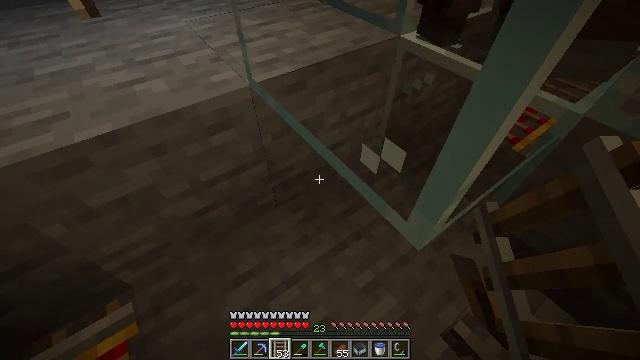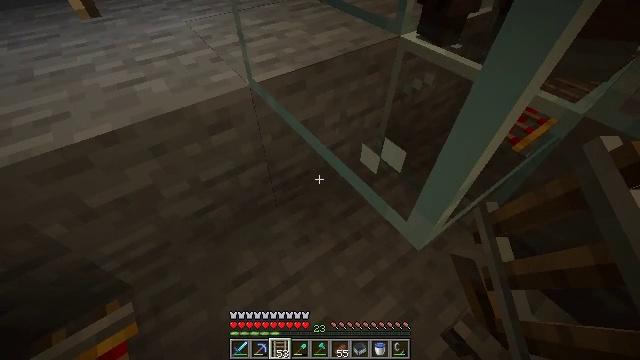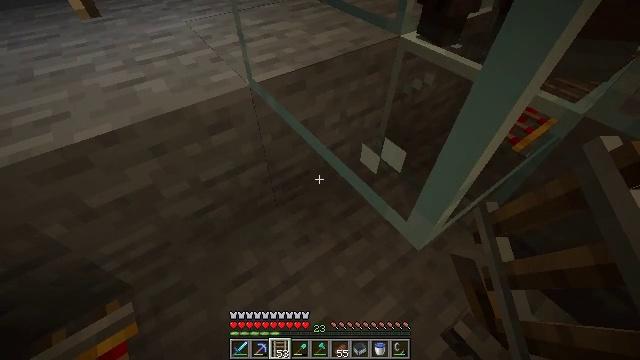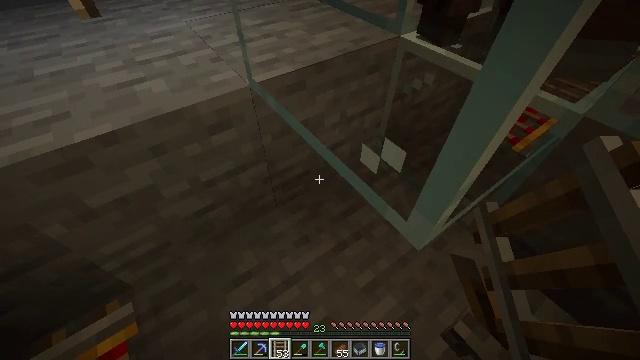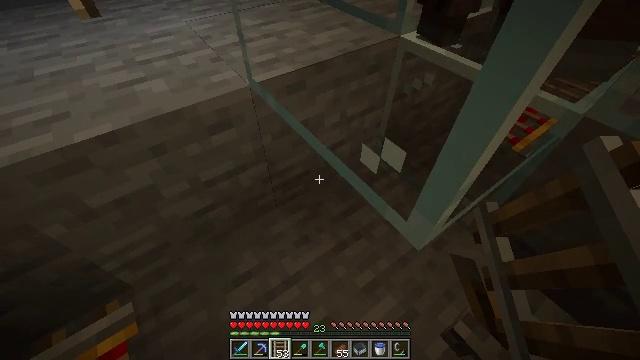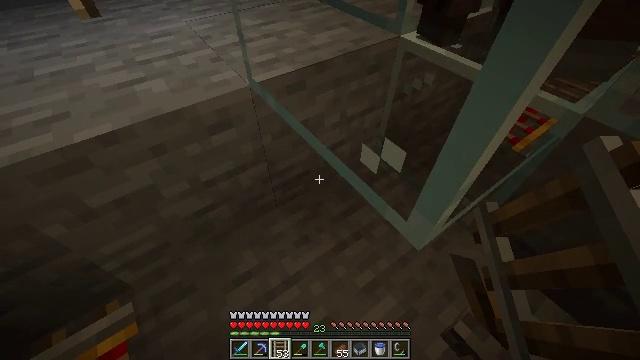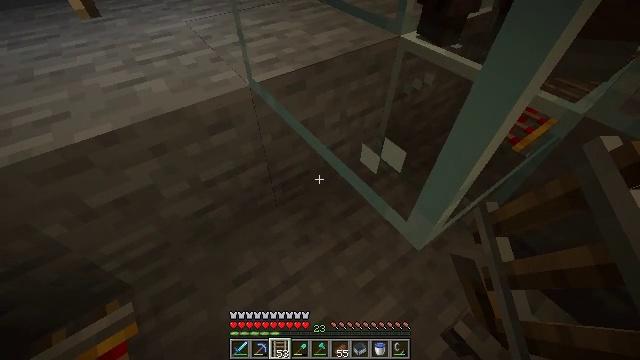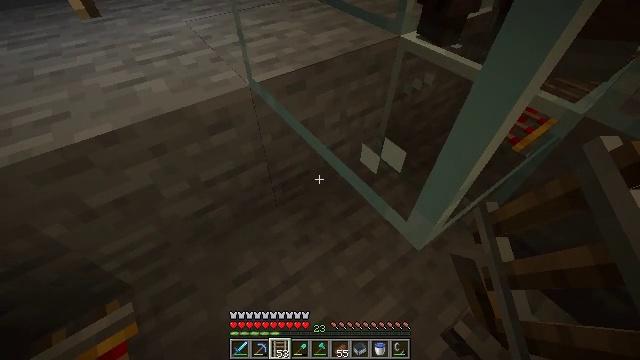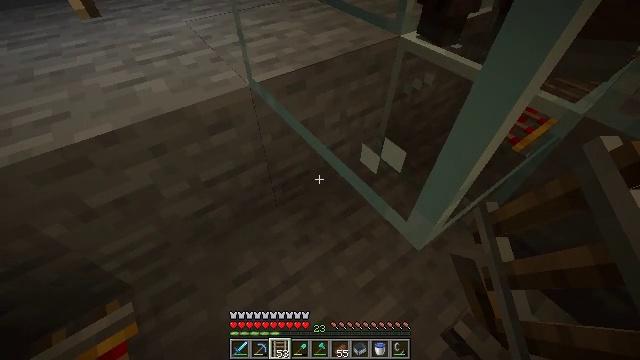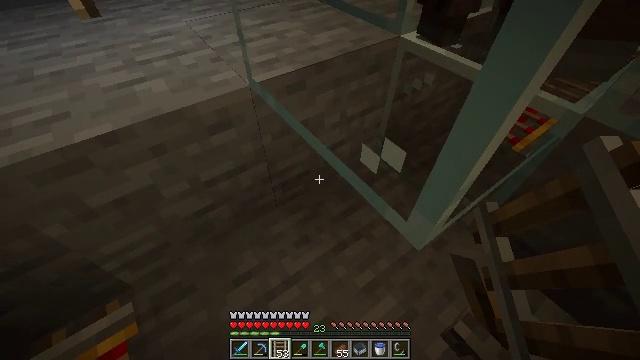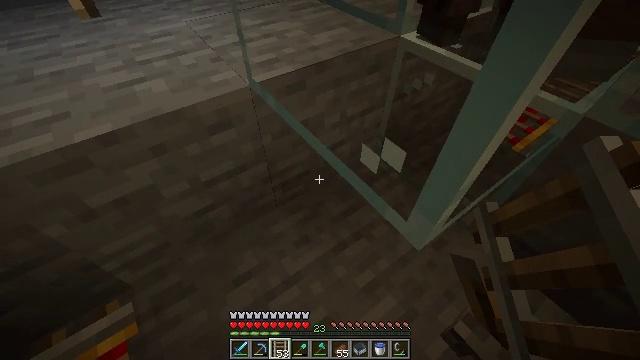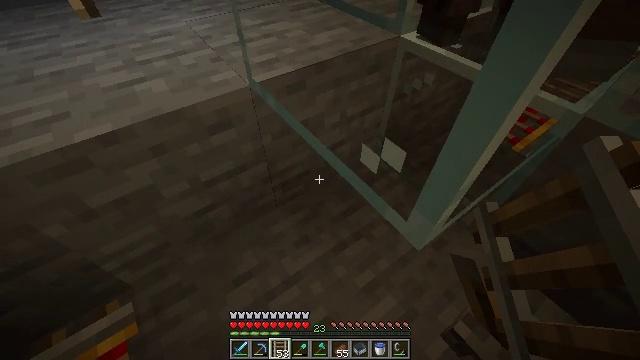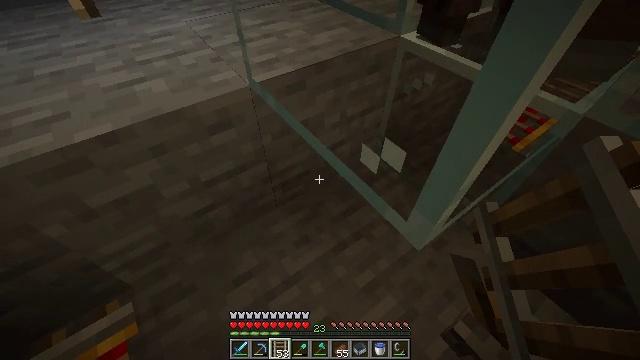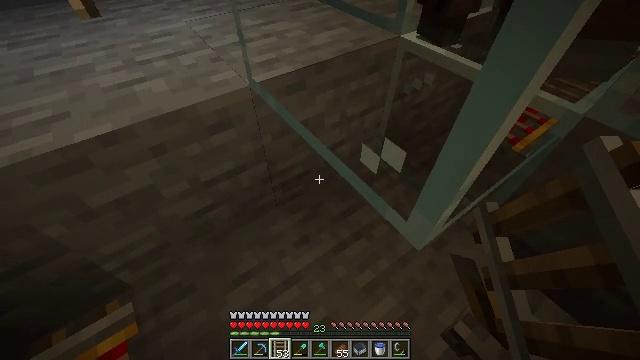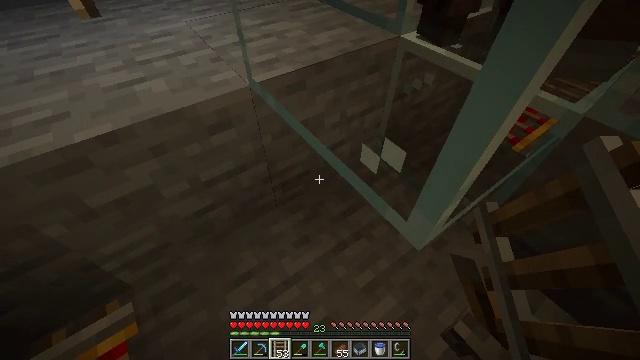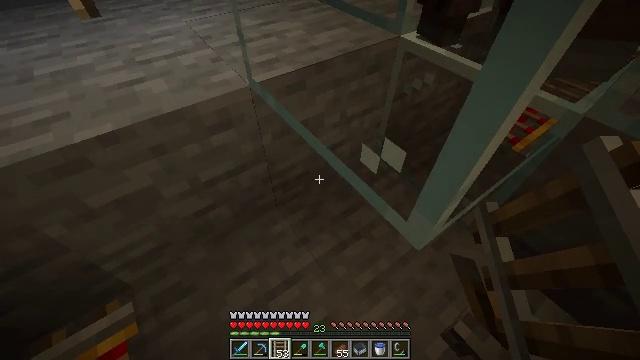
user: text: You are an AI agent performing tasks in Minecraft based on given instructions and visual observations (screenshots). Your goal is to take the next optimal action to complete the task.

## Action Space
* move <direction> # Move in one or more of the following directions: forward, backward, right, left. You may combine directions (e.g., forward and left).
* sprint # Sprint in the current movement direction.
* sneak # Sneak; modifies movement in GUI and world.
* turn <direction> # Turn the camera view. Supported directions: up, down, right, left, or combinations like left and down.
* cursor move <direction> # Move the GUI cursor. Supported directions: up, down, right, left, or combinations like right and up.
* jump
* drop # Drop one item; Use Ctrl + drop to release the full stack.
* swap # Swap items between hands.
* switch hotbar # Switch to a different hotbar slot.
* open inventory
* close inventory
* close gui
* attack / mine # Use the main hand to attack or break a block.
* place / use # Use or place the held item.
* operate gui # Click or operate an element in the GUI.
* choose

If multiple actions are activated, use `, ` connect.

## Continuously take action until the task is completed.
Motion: motion action
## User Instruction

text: Remove the glass to use the space.
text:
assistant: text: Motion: no_op
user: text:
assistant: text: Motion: no_op
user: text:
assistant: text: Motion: no_op
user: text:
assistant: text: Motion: no_op
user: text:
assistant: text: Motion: no_op
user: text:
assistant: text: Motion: no_op
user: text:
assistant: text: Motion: no_op
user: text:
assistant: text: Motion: no_op
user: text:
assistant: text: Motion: no_op
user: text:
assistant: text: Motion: no_op
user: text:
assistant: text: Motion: no_op
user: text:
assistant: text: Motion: no_op
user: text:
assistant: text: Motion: no_op
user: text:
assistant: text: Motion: no_op
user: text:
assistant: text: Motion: no_op
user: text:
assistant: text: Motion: turn down
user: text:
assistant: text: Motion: turn right and down
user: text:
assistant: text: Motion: turn down
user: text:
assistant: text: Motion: no_op
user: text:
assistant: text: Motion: no_op
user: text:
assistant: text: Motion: turn right and up
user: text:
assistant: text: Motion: turn right and up
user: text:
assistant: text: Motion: turn right and up
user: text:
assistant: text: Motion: turn right and up
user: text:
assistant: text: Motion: turn right and up
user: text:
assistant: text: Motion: no_op
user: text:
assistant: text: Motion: turn up
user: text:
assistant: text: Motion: turn up
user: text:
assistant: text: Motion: turn up
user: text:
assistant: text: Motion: move right, sneak, turn up